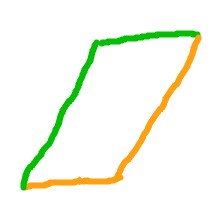
Shape: parallelogram